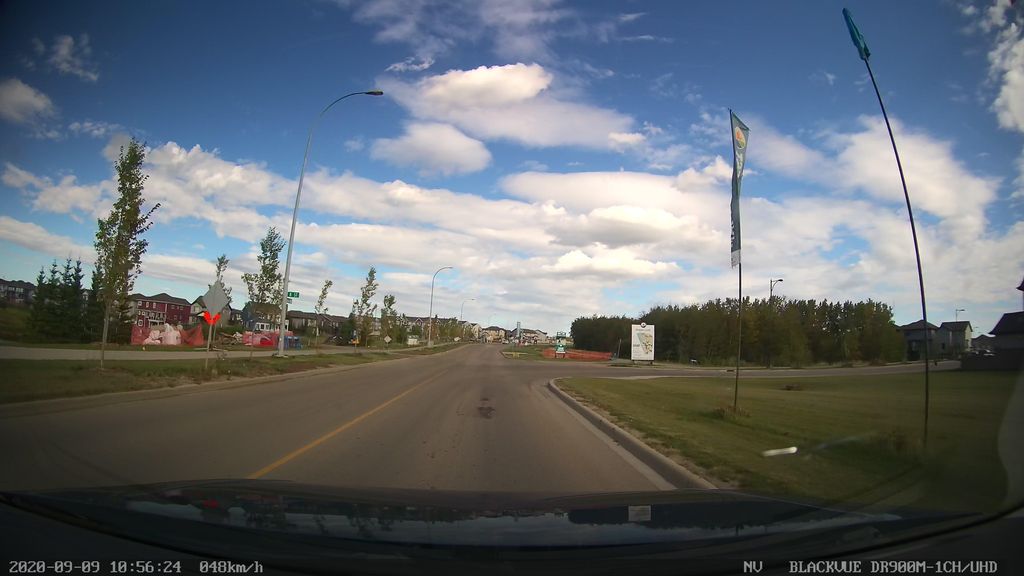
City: edmonton